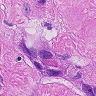
Metastatic tissue present: yes